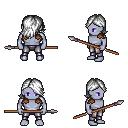
a pixel art fantasy rpg character, male body template, dark elf, purple skin, leather shoulder armor, metal pants, white swoop hairstyle, spear, four views (front, back, left, right), 2x2 character sprite sheet, small pixel art, hard edges, no anti-aliasing